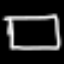
Label: square